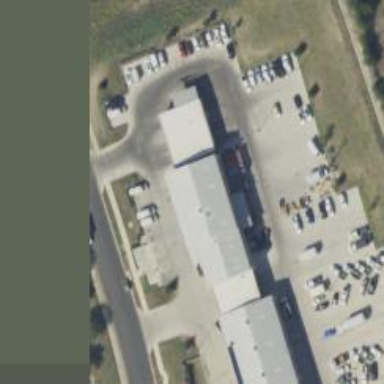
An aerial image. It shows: Car repair shop located in building.